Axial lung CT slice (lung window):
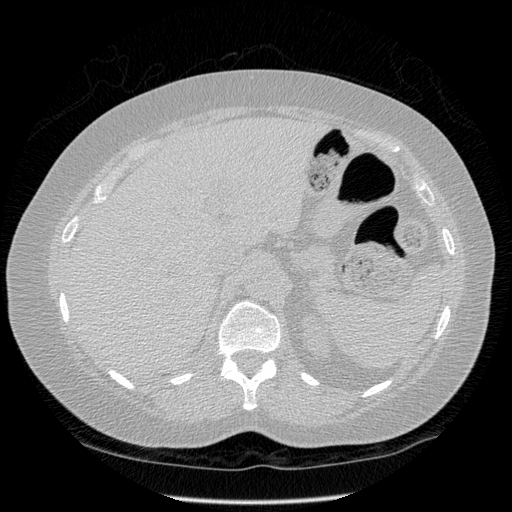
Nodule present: no